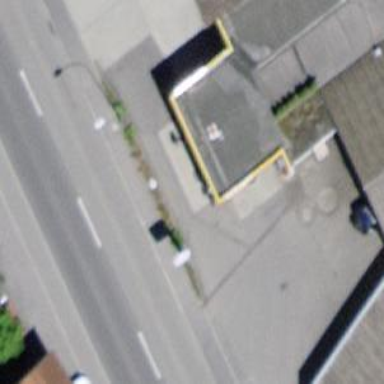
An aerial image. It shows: Fuel station.